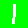
Digit: 1